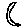
Label: moon